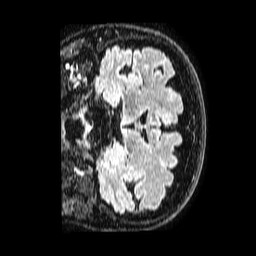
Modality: FLAIR
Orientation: coronal
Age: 70
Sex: female
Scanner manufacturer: philips
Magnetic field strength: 1.5 T
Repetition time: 4.8 s
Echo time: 0.3 s